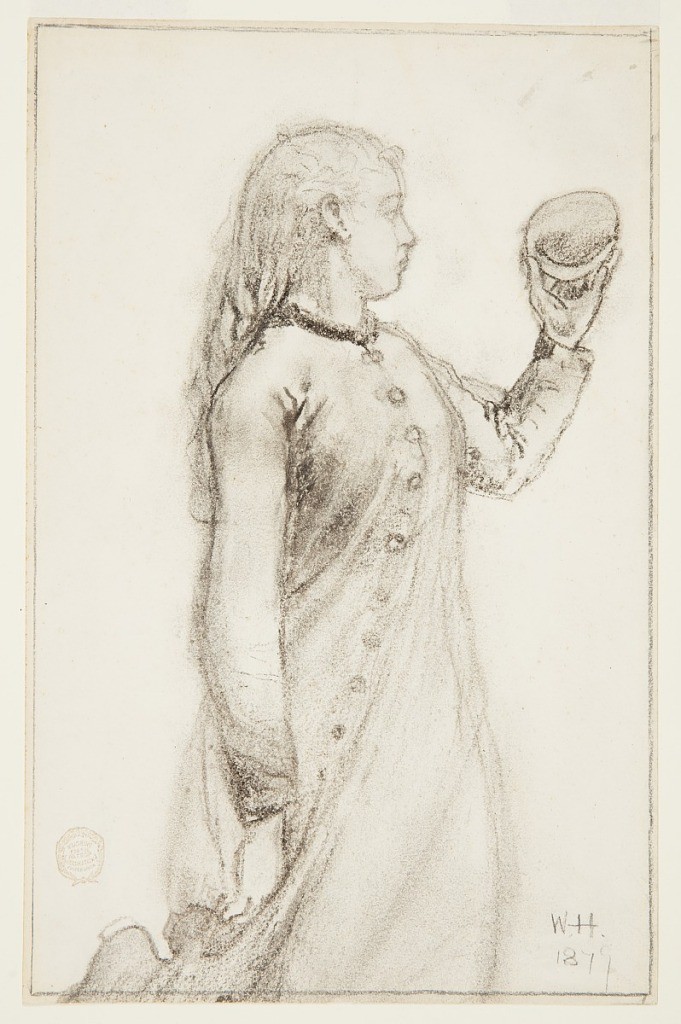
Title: Girl Holding a Shell
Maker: Winslow Homer, American, 1836–1910
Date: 1879
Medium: Charcoal on white wove paper
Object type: Drawing
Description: Vertical view of a girl, shown in right profile, holding up a shell